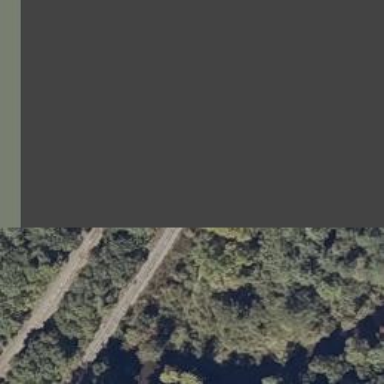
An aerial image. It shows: Disused railway.